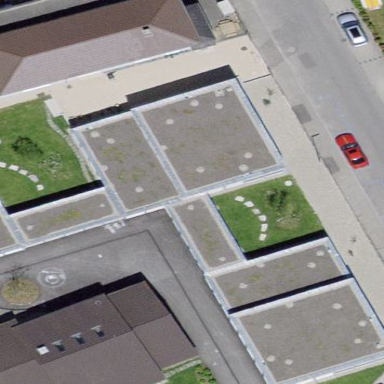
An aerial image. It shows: School building.